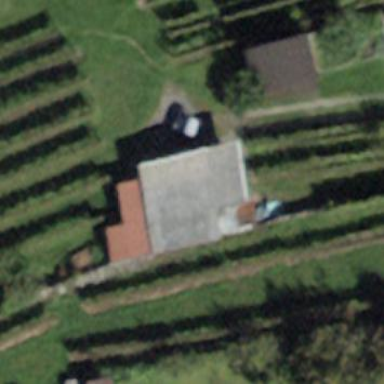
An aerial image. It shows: Hut.